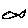
Label: fish